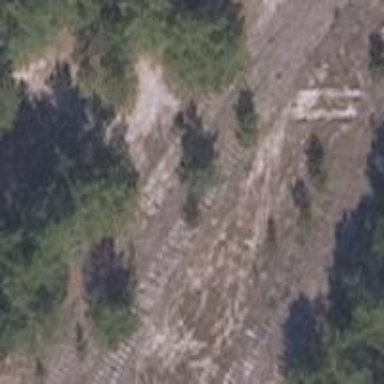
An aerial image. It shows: Abandoned railway.